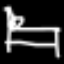
Label: bed